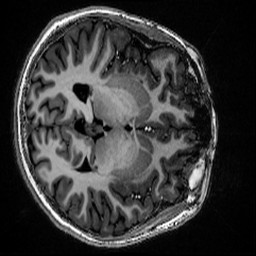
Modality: MP2RAGE
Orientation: axial
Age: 20
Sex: female
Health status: healthy